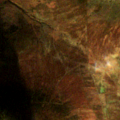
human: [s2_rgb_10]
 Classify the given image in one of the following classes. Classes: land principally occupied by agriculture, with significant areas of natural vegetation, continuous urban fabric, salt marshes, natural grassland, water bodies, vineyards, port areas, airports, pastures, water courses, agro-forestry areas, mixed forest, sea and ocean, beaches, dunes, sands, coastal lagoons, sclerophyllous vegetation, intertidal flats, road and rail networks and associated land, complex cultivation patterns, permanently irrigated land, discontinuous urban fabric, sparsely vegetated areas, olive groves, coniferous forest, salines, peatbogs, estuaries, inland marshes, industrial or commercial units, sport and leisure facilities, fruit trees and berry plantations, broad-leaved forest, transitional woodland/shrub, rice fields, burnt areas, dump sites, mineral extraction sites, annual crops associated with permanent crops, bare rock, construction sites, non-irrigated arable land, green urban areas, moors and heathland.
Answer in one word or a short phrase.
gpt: peatbogs